Question:
Hi There,
I am new to Android programming and using Android studio for my development.
As you can see from the screenshot, I've got a "refresh icon" but it is more of a gray color and I want to make it white. Here is my style. There is no gray color used in the style and I don't know which item I should use to override its gray color.. Please help!
'''
<style name="AppTheme" parent="Theme.AppCompat.Light.DarkActionBar">
<item name="popupMenuStyle">@style/PopupMenu.Coin</item>
<item name="dropDownListViewStyle">@style/DropDownListView.Coin</item>
<item name="actionBarTabStyle">@style/ActionBarTabStyle.Coin</item>
<item name="actionDropDownStyle">@style/DropDownNav.Coin</item>
<item name="actionBarStyle">@style/ActionBar.Solid.Coin</item>
<item name="actionModeBackground">@drawable/cab_background_top_coin</item>
<item name="actionModeSplitBackground">@drawable/cab_background_bottom_coin</item>
<item name="actionModeCloseButtonStyle">@style/ActionButton.CloseMode.Coin</item>
<item name="android:windowContentOverlay">@null</item>
</style>
<style name="ActionBar.Solid.Coin" parent="@android:style/Widget.Holo.Light.ActionBar.Solid">
<item name="background">@drawable/ab_solid_coin</item>
<item name="backgroundStacked">@drawable/ab_stacked_solid_coin</item>
<item name="backgroundSplit">@drawable/ab_bottom_solid_coin</item>
<item name="progressBarStyle">@style/ProgressBar.Coin</item>
<item name="android:windowContentOverlay">@null</item>
</style>
<style name="ActionBar.Transparent.Coin" parent="@android:style/Widget.Holo.Light.ActionBar">
<item name="background">@drawable/ab_transparent_coin</item>
<item name="progressBarStyle">@style/ProgressBar.Coin</item>
<item name="android:windowContentOverlay">@null</item>
</style>
'''
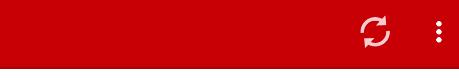
Answer: ### Consider using something like Android Asset Studio to create an icon with the desired opacity.
They already have a bunch of free to use (CCA 3.0) icons (including the same refresh icon you're using) and you can easily modify the opacity by modifying the opacity controller next to the option.